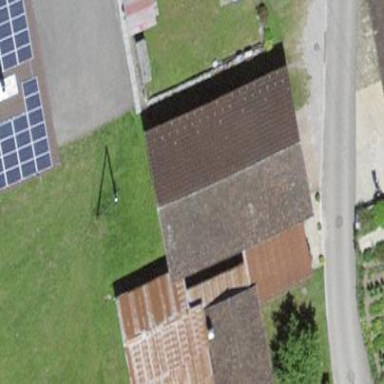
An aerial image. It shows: Rural barn.